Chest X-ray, AP view. Patient: 46 years old, sex M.
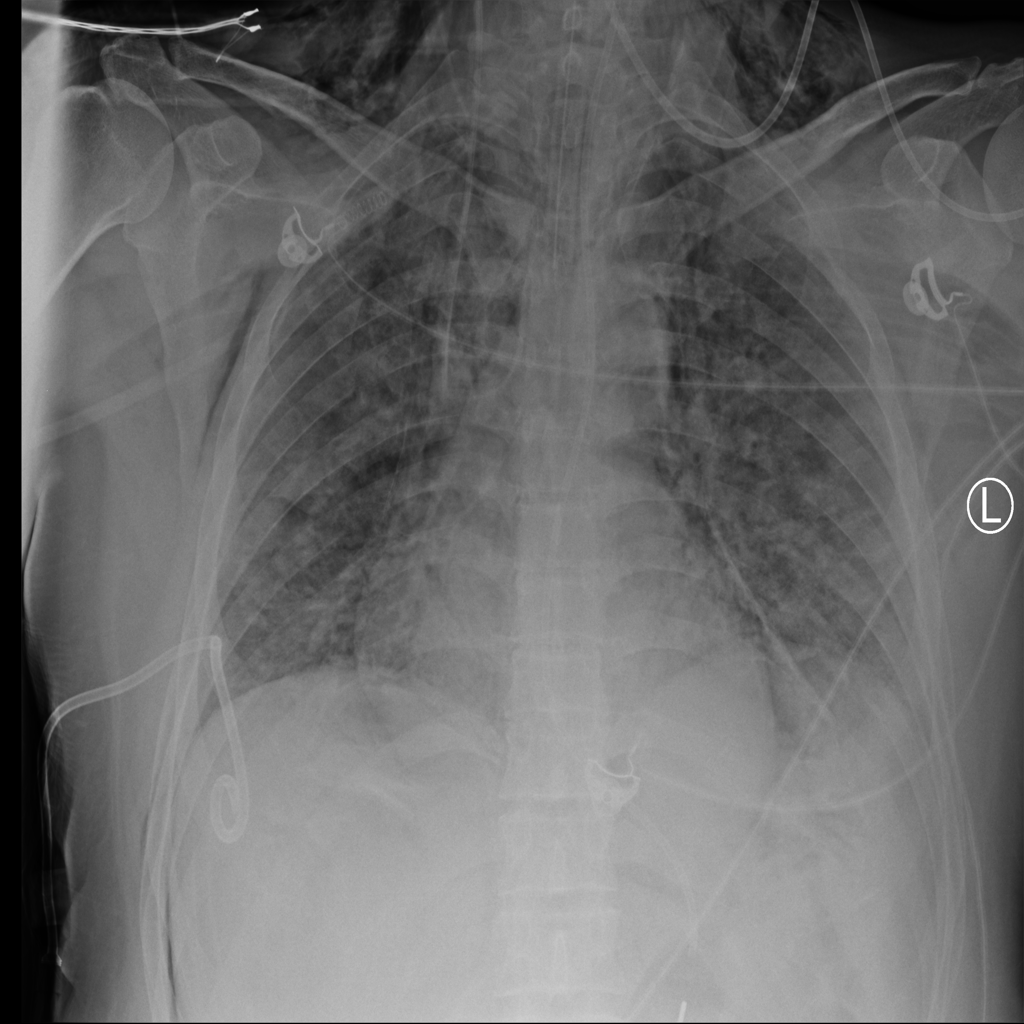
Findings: Emphysema